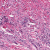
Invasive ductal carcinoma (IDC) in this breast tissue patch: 0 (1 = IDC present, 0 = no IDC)